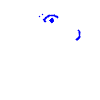
Particle: kaon